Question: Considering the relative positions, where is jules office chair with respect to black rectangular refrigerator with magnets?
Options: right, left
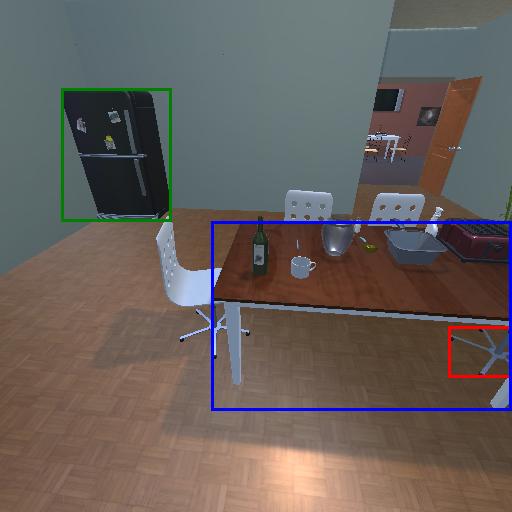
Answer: right